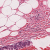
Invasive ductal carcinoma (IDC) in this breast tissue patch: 0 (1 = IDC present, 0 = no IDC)